Field crop: maize
Growth stage: 2
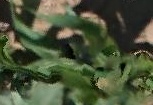
Species: maize